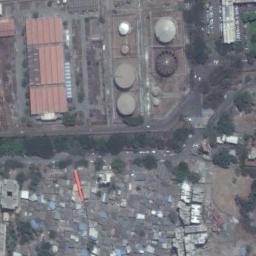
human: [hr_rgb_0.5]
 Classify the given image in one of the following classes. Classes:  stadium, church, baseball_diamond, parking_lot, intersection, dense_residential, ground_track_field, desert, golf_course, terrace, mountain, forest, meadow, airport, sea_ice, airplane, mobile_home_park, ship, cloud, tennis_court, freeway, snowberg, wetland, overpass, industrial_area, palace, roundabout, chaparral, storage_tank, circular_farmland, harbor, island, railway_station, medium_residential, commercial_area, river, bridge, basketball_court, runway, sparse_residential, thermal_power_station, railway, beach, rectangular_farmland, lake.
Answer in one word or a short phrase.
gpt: storage_tank